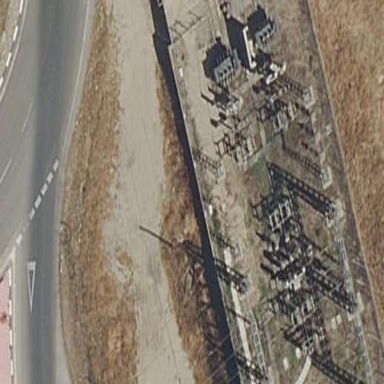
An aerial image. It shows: Outdoor substation for power distribution.